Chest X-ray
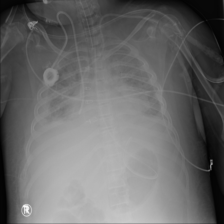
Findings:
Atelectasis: negative
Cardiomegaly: negative
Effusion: negative
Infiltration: negative
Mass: negative
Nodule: negative
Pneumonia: negative
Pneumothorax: negative
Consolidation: negative
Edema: negative
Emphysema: negative
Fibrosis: negative
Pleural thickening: negative
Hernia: negative